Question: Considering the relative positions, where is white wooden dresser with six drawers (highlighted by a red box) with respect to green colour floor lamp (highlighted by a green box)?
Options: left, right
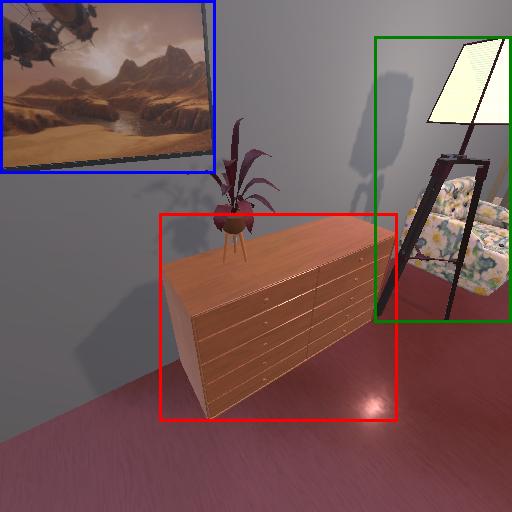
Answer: left